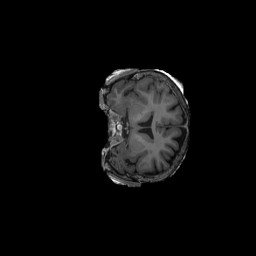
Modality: T1w
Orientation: coronal
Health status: ill
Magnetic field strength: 3 T